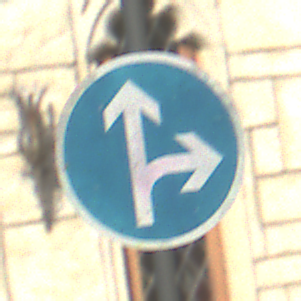
Verkehrszeichen: VorgeschriebeneFahrtrichtungGeradeausOderRechts
Umgebung: Outdoor, Urban
Tageszeit: MorningAfternoon
Wetter: PartlyCloudy
Licht: Natural
Jahreszeit: NotSpecified
Kontrast: LowContrast